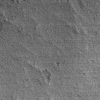
Atmospheric dust classification: not_dusty